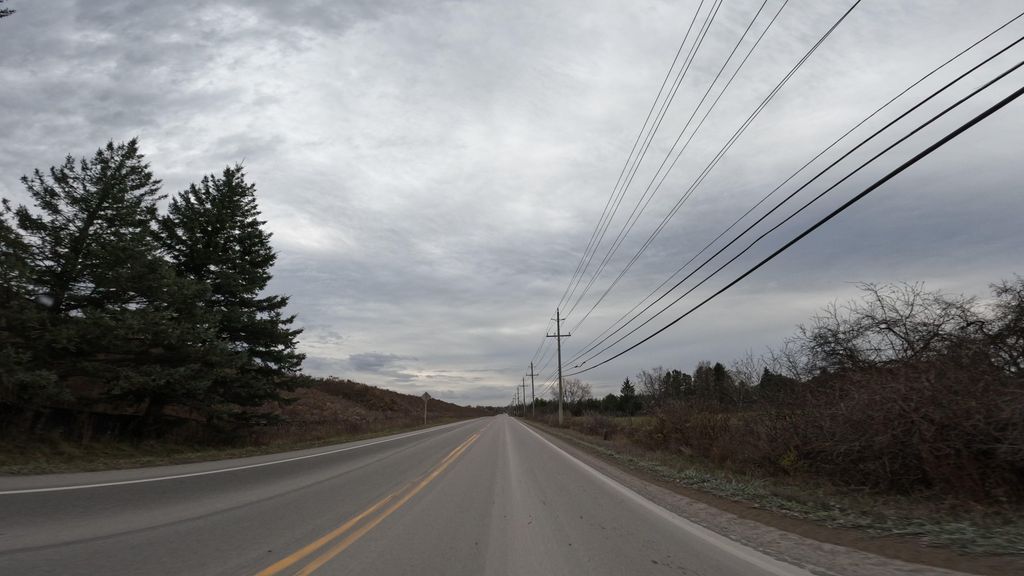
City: hamilton